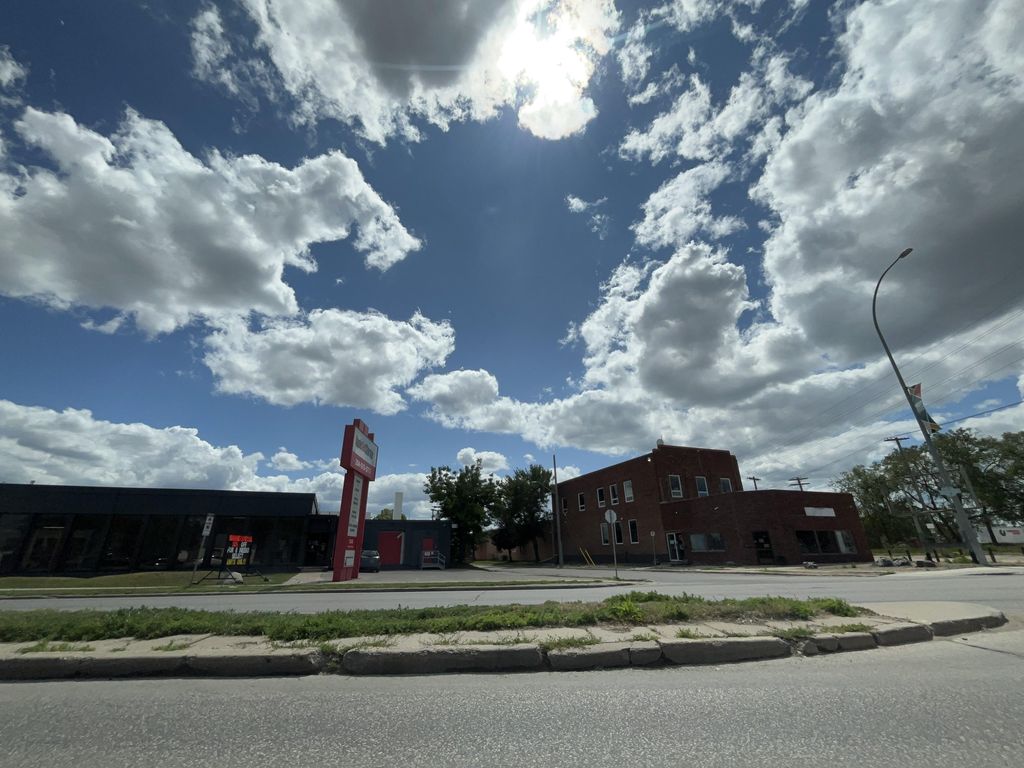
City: winnipeg